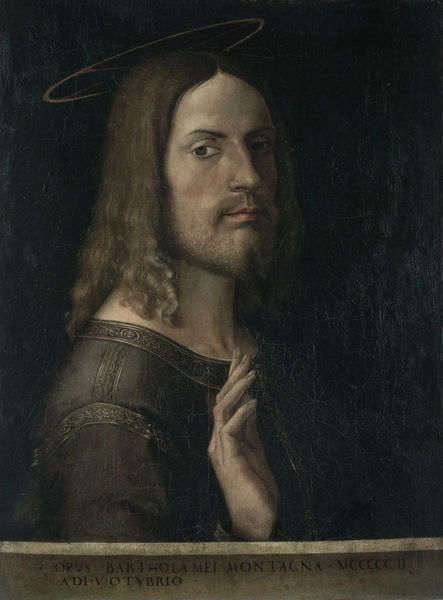
Titel: Segnender Christus
Künstler: Bartolomeo Montagna
Standort: Turin
Institution: Galleria Sabauda
Schlagwörter: dunkel, gemälde, gott, hand, haut, kopf, mann, schatten, grün, braun, finger, frisur, geste, grau, haar, hell, hintergrund, kleid, licht, mund, nase, profil, schwarz, stirn, weiss, zeichen, blick, rot, muster, ornament, bart, schnurrbart, arm, augen, gesicht, kleidung, kragen, lang, rahmen, vollbart, bildnis, hals, holland, portrait, porträt, schauen, signatur, öl, brüstung, auge, figur, gewand, gold, haare, halbfigur, lange haare, mantel, stickerei, augenbrauen, borte, kinn, lippen, locken, renaissance, sanft, scheitel, schulter, schultern, ruhig, schrift, seitlich, risse, mauer, ausdruck, rand, erhaben, bordüre, inschrift, brauen, mimik, augenbraue, schriftzeichen, zeigen, unten, kreuz, religion, lockig, seite, buchstaben, kittel, leinwand, gestik, dunkler hintergrund, kranz, ölmalerei, ritter, spitzbart, musterung, schein, gestus, heiligenschein, halbprofil, firnis, seitenprofil, nimbus, portät, christus, jesus, jesus christus, dreiviertelporträt, heben, erhoben, segen, segnen, firniss, ehre, heiliger, oktober, blickkontakt, besatz, fresko, dürer, heilig, direkt, brau, gruß, ikone, aureole, strähnen, erlöser, latein, borten, segensgestus, schulterlang, reit, gnade, güte, inri, messias, bartholomäus, segnend, segensgeste, sohn gottes, würdig, segnet, heiligenschen, gesegnet, bartig, bätig, gnädig, inschruf, montagna, parapetto, parapettp, jeseus, 1502, gru0, dunkles gewand, segnende hand, langes gelocktes haar, signatur#, bartholomä, otubrio, #segnen, lippen´kinn